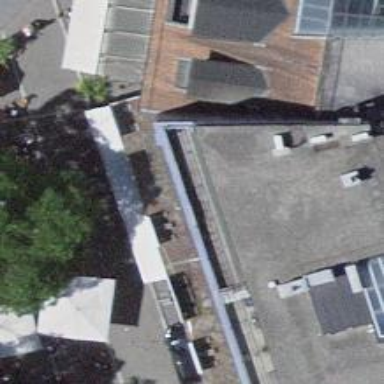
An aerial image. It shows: Clothing store.